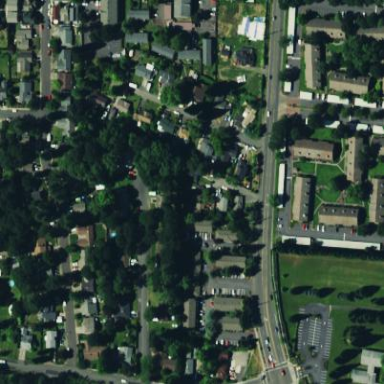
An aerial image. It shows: Residential area consisting of single-family homes.